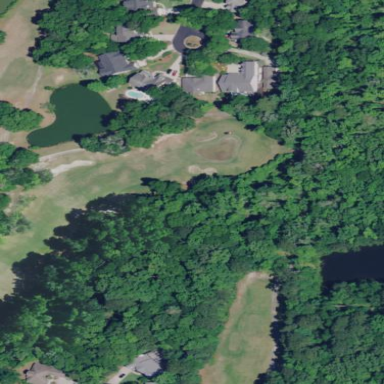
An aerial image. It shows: Golf fairway surrounded by grass.